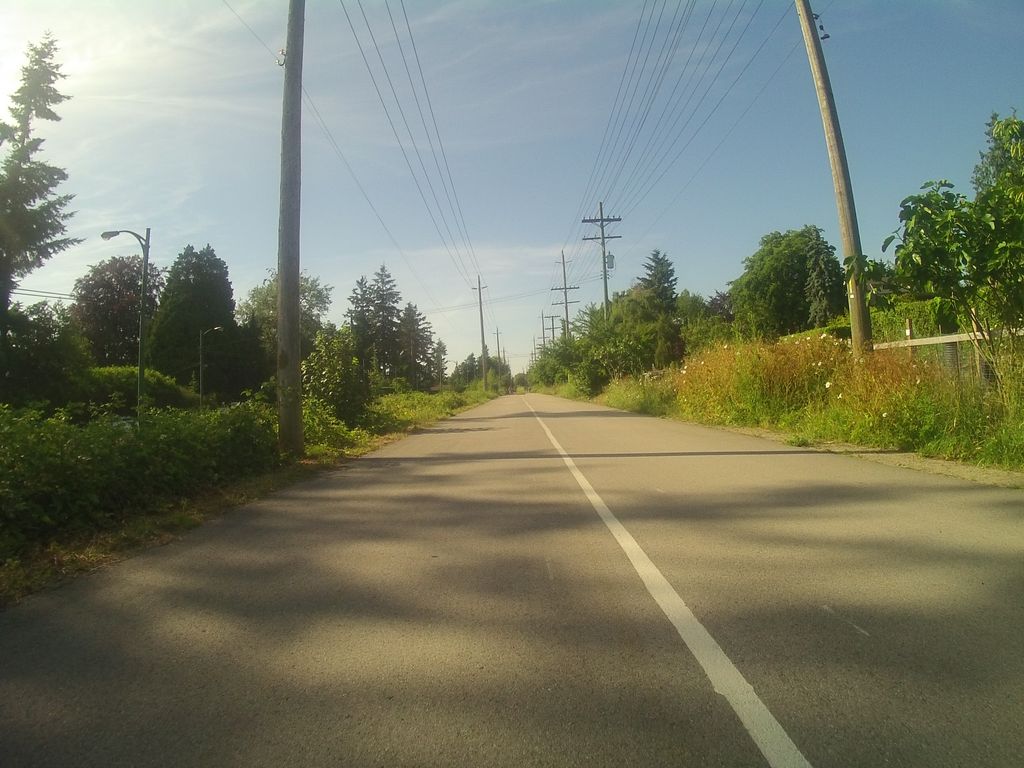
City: vancouver